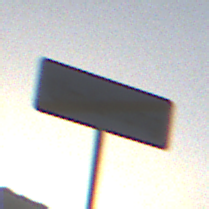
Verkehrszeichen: EndeDerUmleitungsankuendigung
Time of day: SunriseSunset
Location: Outdoor (RoadRail)
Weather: Clear
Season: NotSpecified
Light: Natural